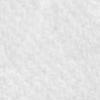
Label: no_change